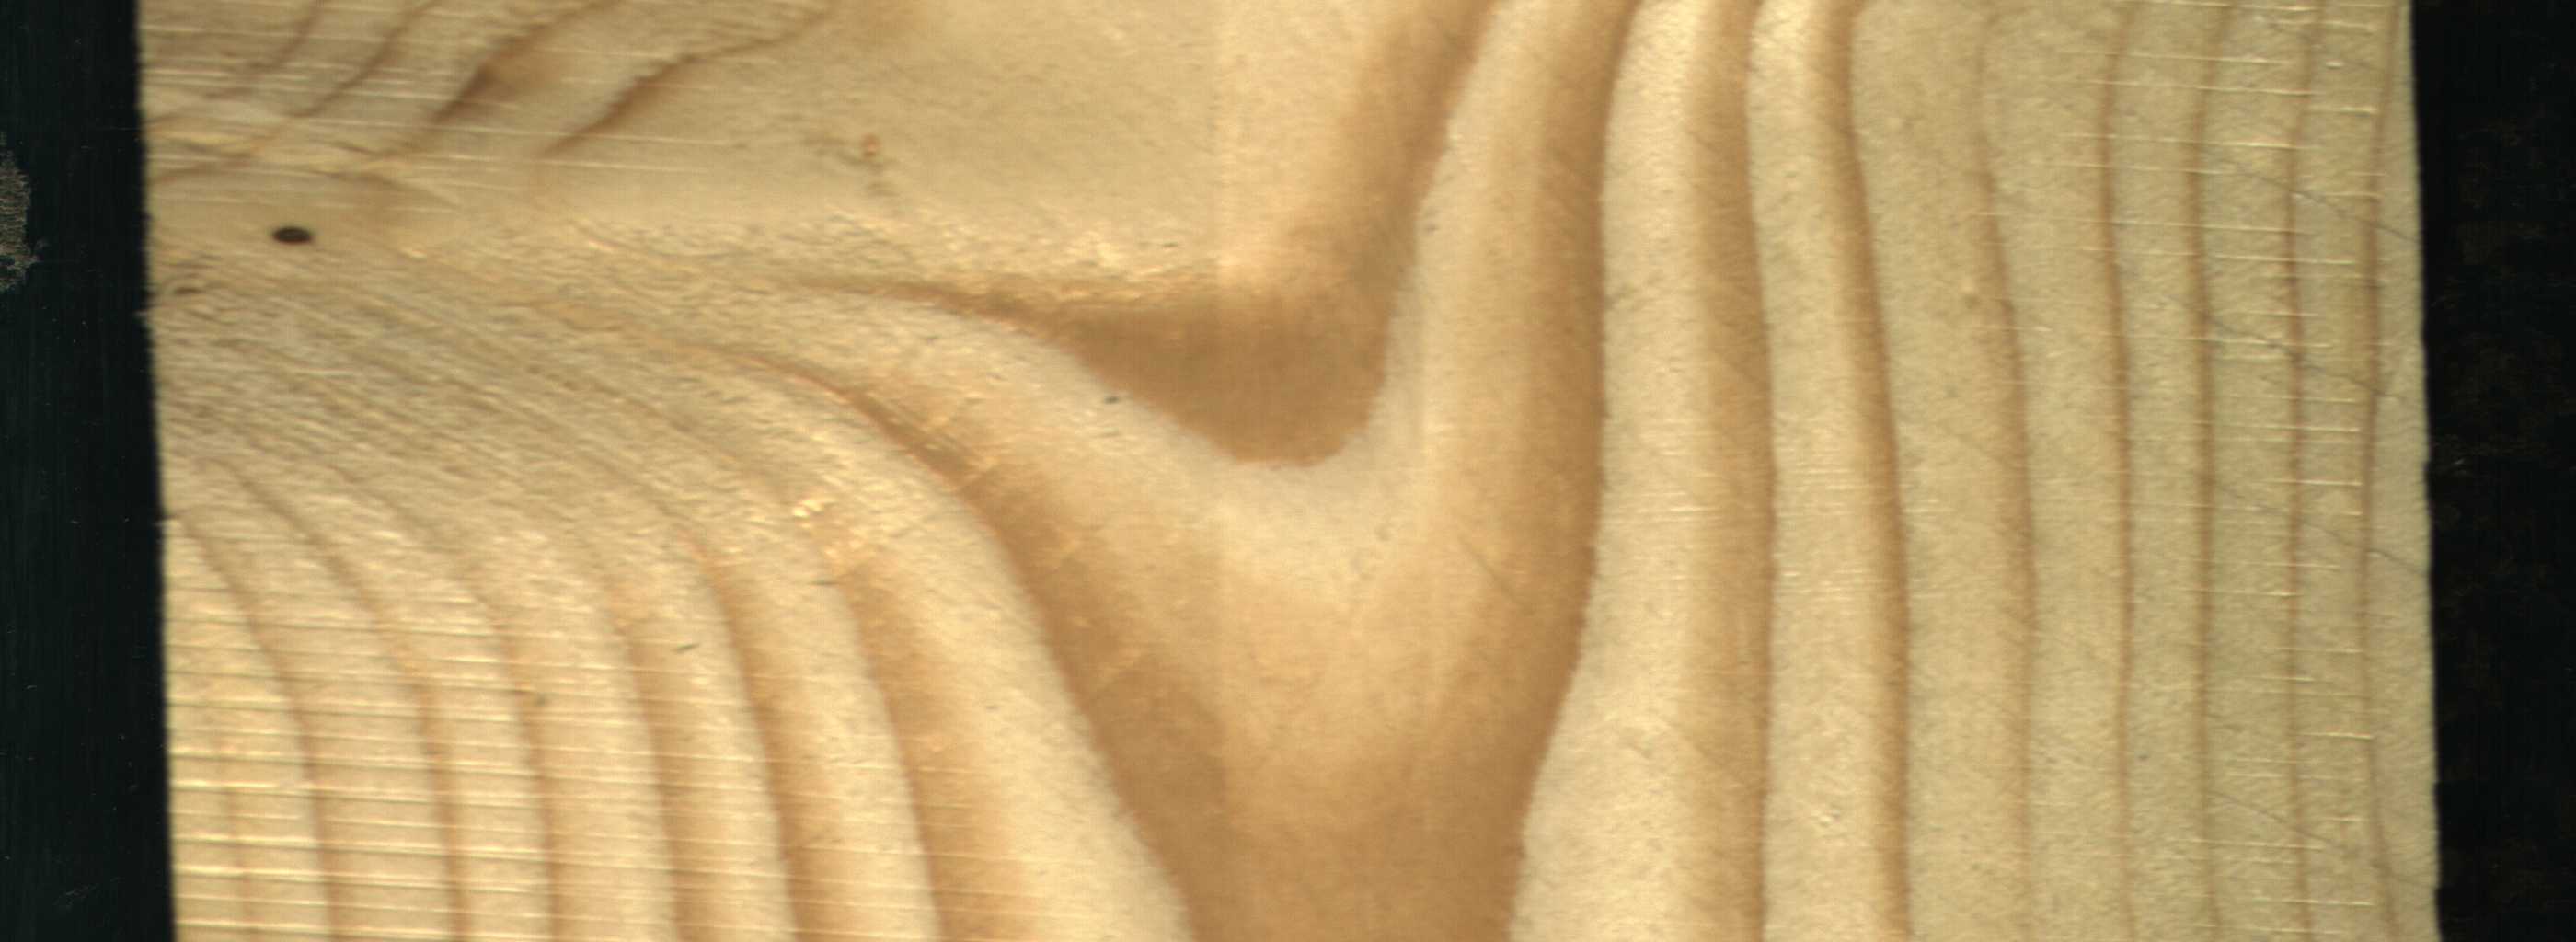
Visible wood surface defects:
Dead_Knot